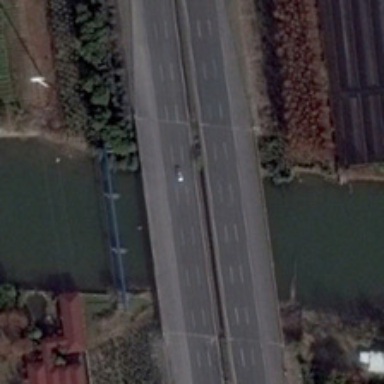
Many green trees are in two sides of a river with a bridge .